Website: macys
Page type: billing-address
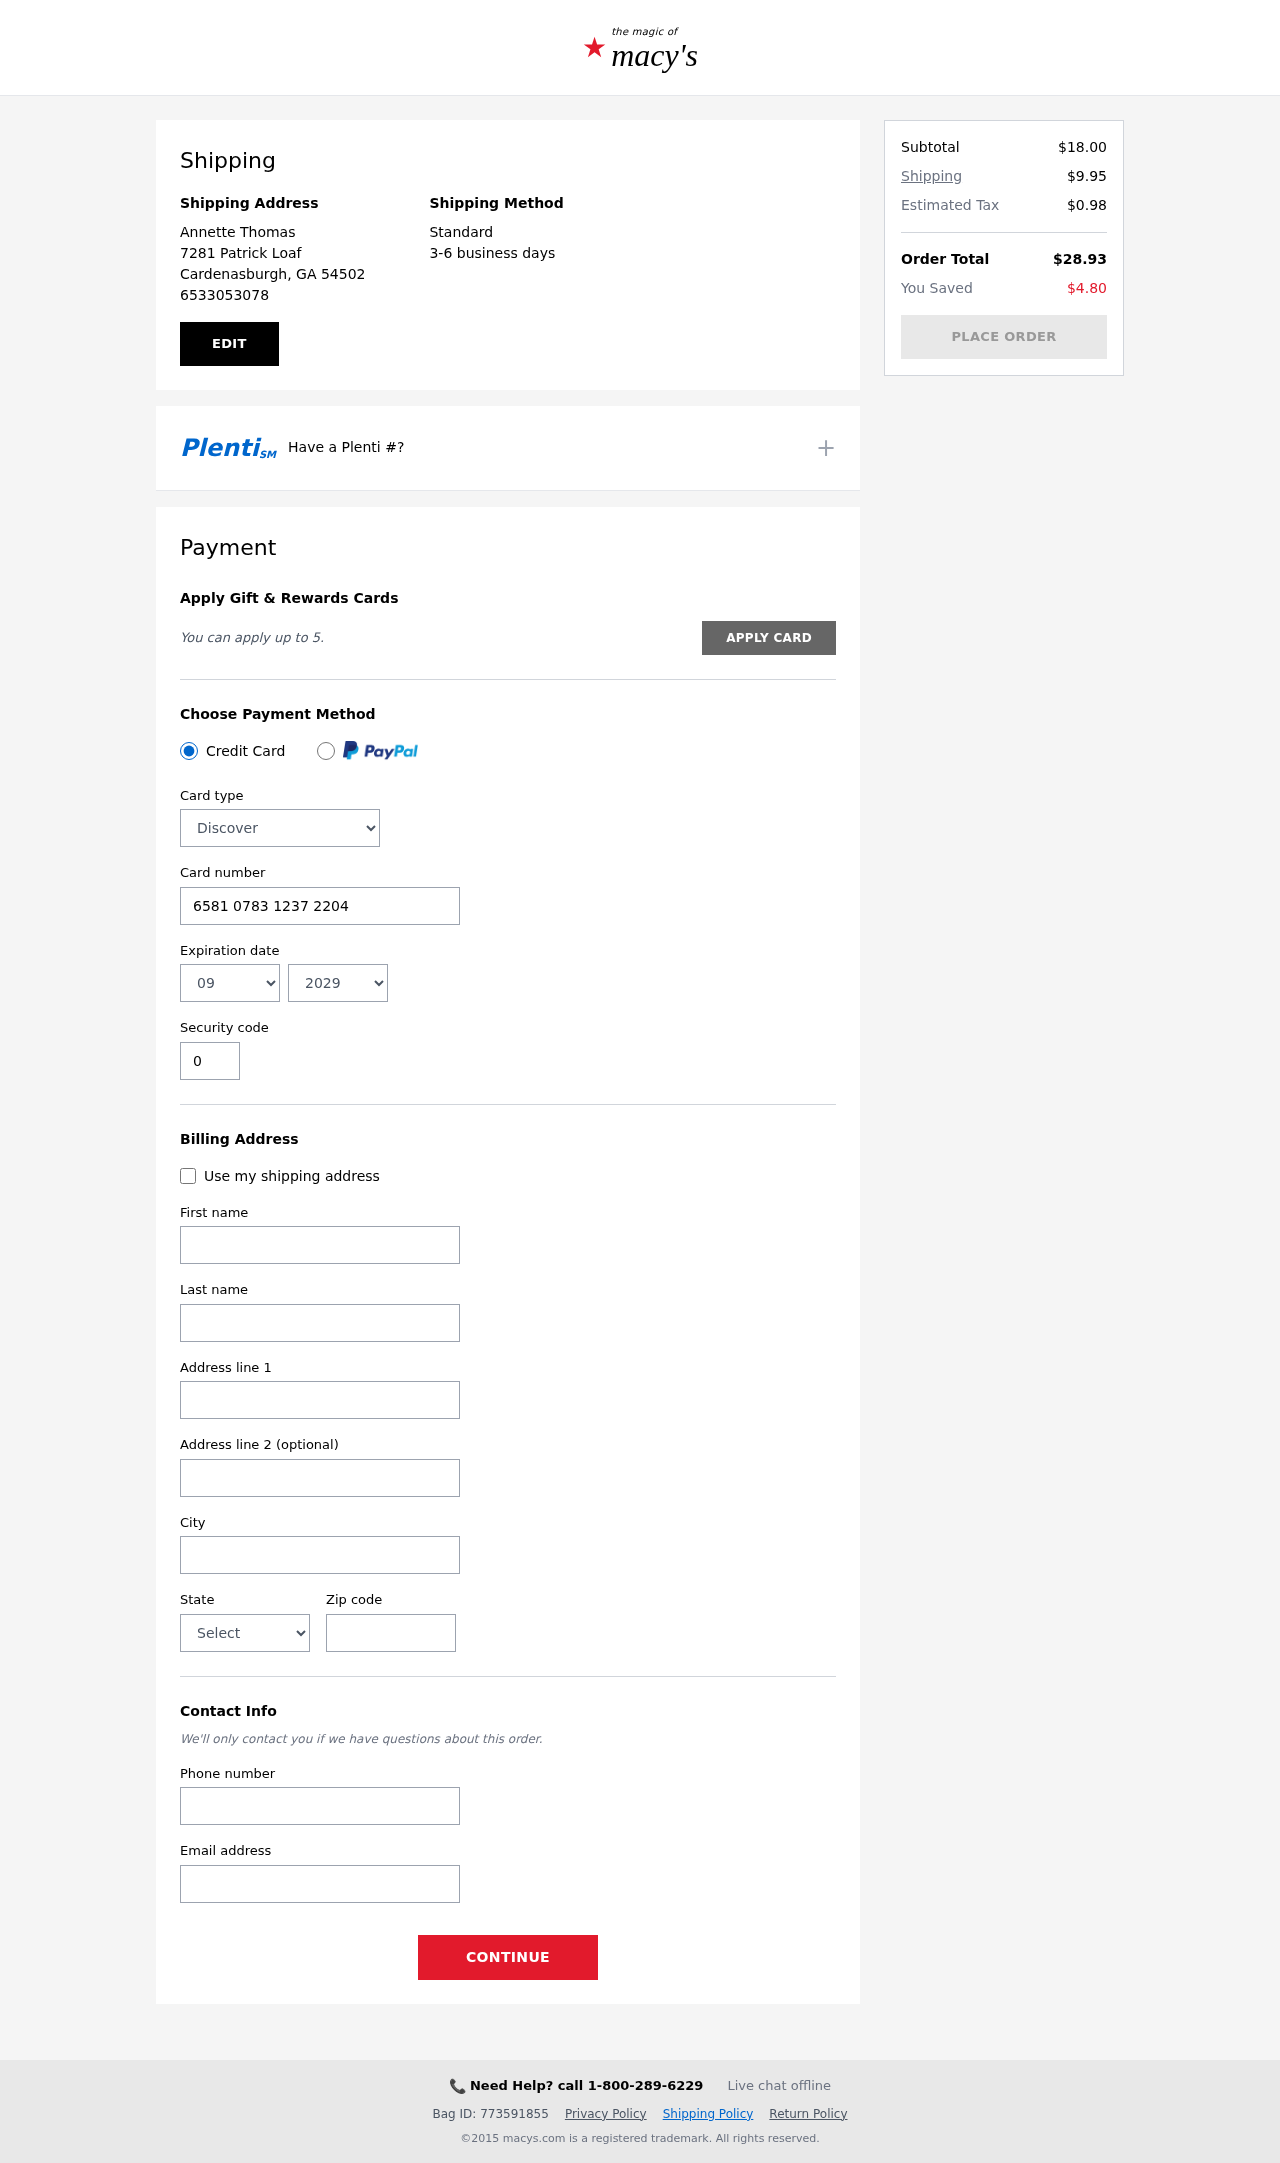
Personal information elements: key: PII_CARD_CVV
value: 022
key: PII_CARD_EXPIRY_MONTH
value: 09
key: PII_CARD_EXPIRY_YEAR
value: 29
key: PII_CARD_NUMBER
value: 6581 0783 1237 2204
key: PII_CARD_TYPE
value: Discover
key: PII_CITY
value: Cardenasburgh
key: PII_CITY_STATE_ZIP
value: Cardenasburgh, GA 54502
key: PII_EMAIL
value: annette_thomas@gmail.com
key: PII_FIRSTNAME
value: Annette
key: PII_FULLNAME
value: Annette Thomas
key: PII_LASTNAME
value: Thomas
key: PII_PHONE
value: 6533053078
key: PII_POSTCODE
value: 54502
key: PII_STATE
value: Georgia
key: PII_STREET
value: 7281 Patrick Loaf
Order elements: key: ORDER_SUBTOTAL
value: $18.00
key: ORDER_SHIPPING_COST
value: $9.95
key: ORDER_TAX
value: $0.98
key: ORDER_TOTAL
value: $28.93
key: ORDER_SAVINGS
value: $4.80